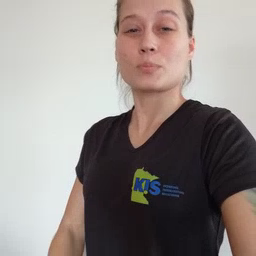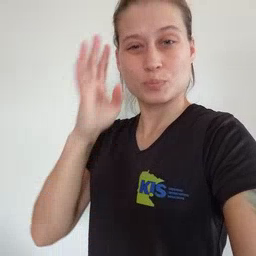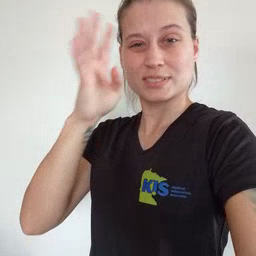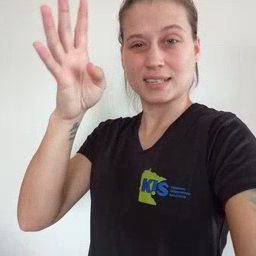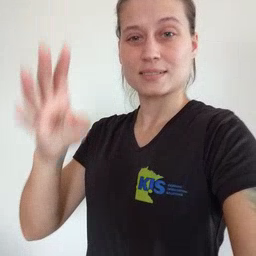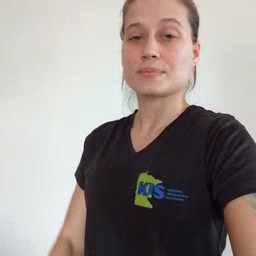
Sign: pretend